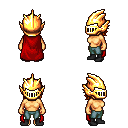
a pixel art fantasy rpg character, female body template, human, tanned skin, red cape, teal pants, dark blonde long bangs hairstyle, gold helm, black shoes, four views (front, back, left, right), 2x2 character sprite sheet, small pixel art, hard edges, no anti-aliasing